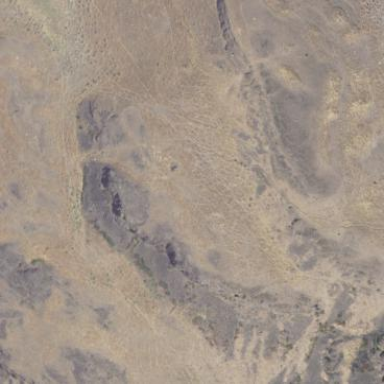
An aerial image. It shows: Natural scree.